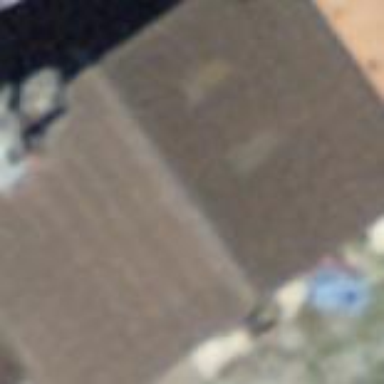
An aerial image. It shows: Rural barn.